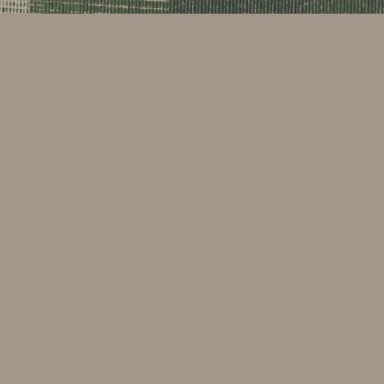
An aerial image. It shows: Orange orchard with rows of orange trees.